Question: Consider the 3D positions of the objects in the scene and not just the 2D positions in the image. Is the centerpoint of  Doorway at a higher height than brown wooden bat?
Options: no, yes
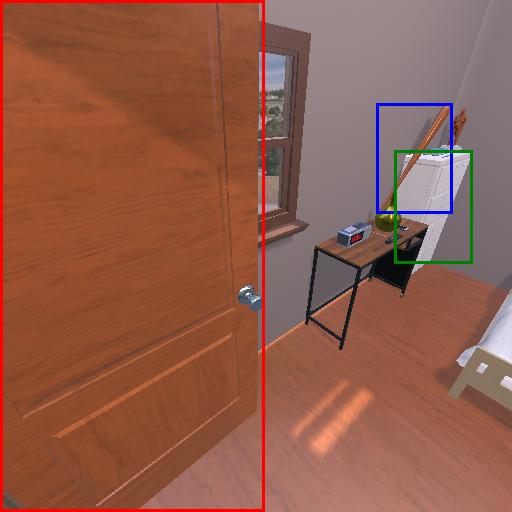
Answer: no